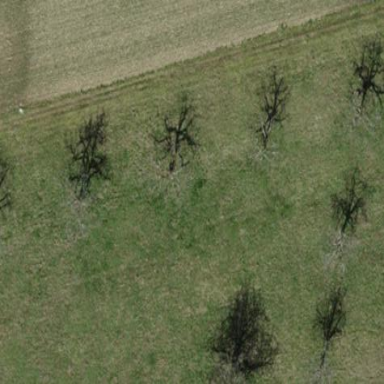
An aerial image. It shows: Orchard.